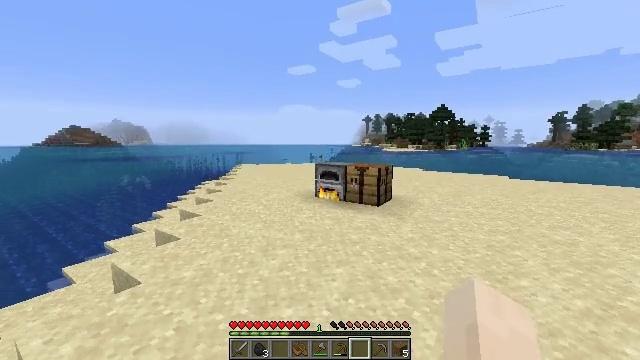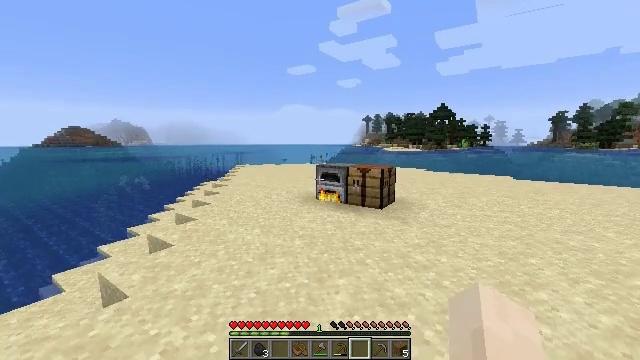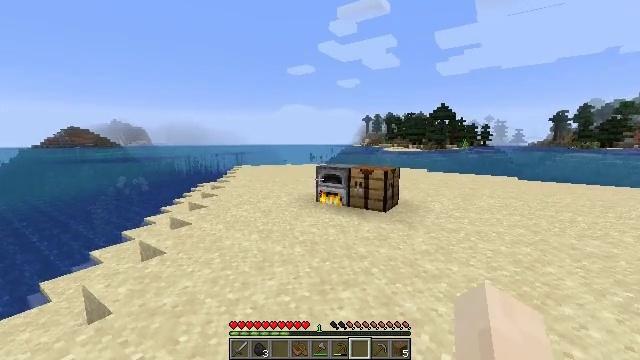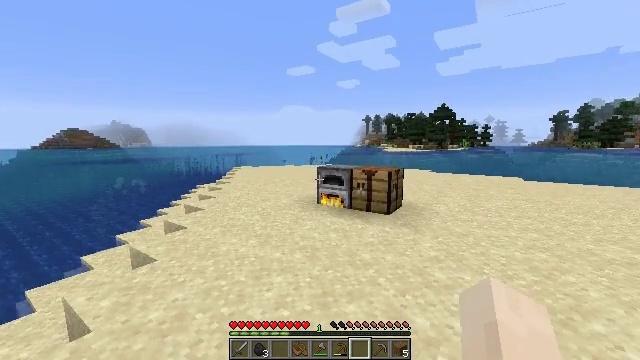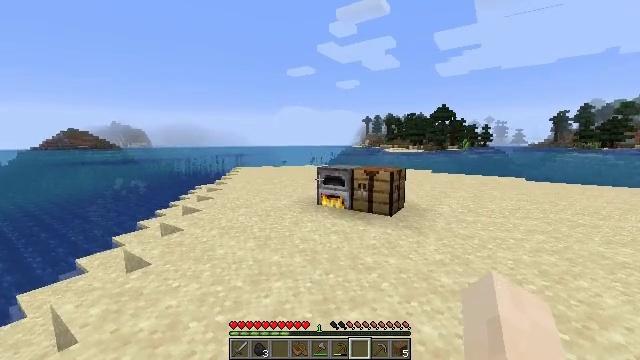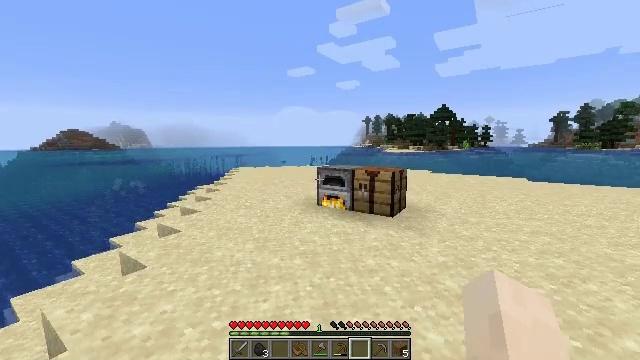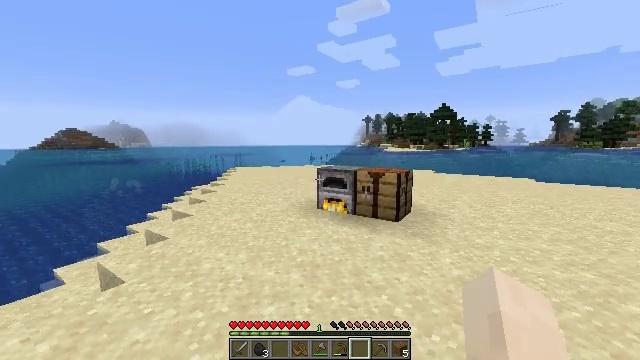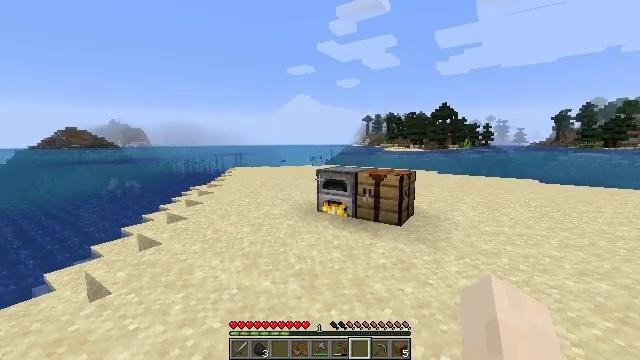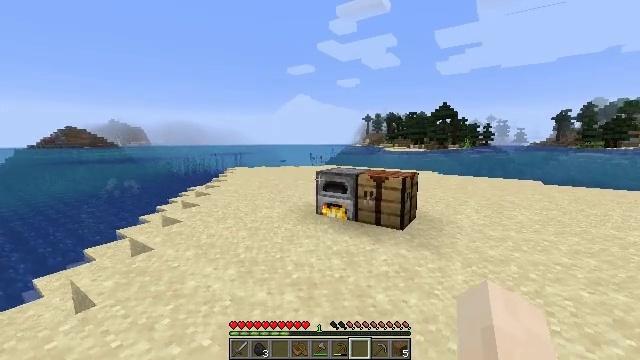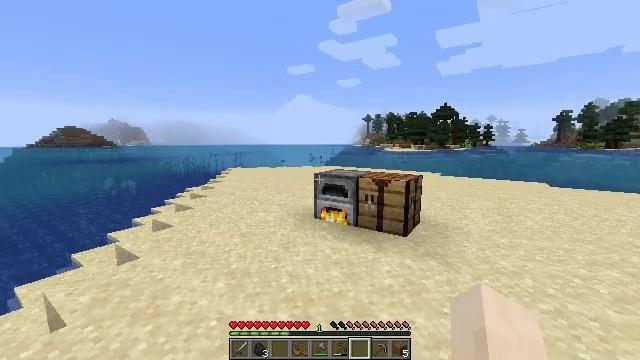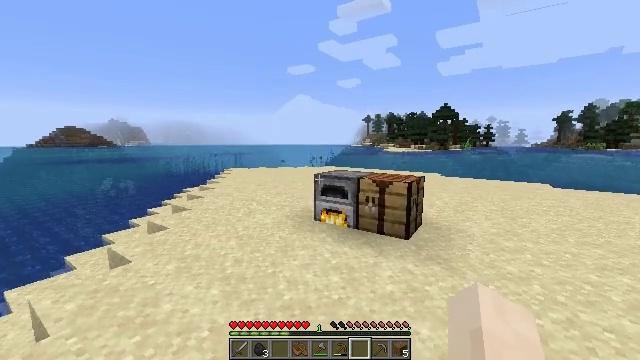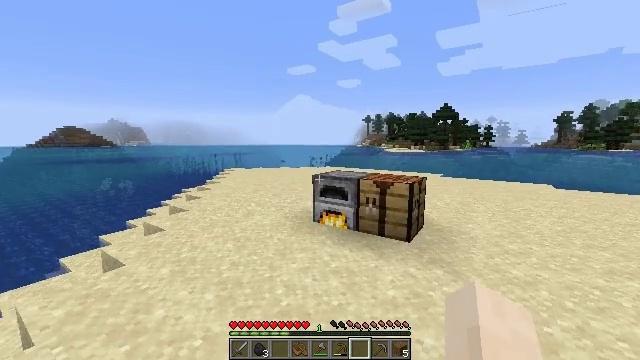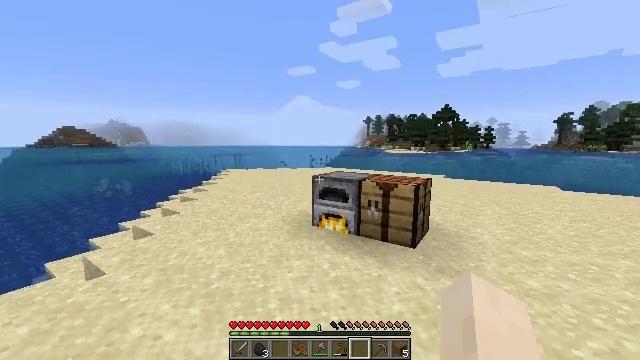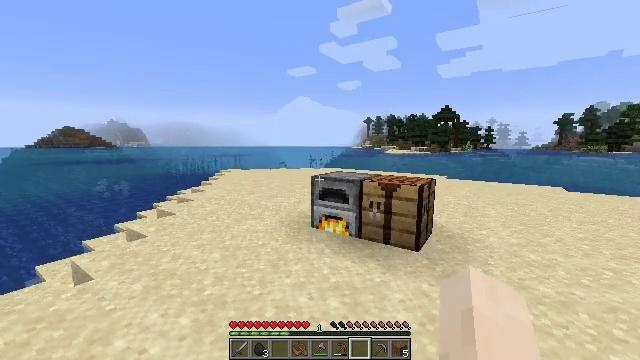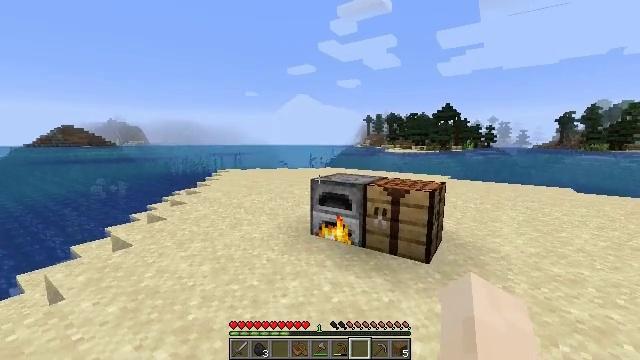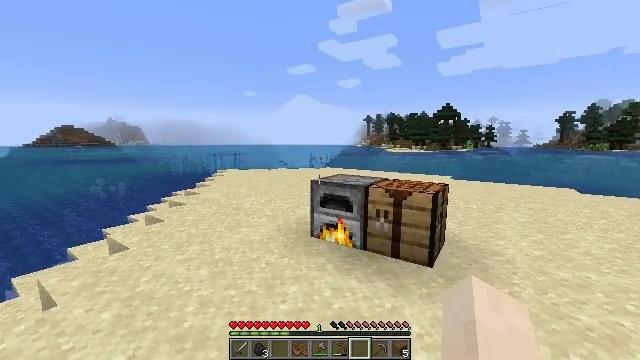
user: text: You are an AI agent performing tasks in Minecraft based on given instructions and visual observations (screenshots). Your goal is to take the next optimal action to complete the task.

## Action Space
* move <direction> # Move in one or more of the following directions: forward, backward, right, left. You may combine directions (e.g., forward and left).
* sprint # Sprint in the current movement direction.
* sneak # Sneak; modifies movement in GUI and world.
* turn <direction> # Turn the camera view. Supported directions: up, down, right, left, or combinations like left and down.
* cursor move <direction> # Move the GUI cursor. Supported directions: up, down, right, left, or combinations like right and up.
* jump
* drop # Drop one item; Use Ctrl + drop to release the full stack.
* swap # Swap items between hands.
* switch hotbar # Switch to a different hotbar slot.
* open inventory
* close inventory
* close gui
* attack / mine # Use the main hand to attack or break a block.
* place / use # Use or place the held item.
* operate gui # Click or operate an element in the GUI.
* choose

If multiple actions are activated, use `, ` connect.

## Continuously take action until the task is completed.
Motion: motion action
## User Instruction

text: Get cooked salmon by cooking raw salmon in the furnace.
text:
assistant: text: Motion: move forward
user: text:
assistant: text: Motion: move forward
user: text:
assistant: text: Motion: move forward
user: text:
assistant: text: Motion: move forward
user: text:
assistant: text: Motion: move forward
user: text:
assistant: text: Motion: move forward
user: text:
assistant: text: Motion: move forward
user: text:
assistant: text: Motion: move forward
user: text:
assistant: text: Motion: move forward
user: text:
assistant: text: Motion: move forward
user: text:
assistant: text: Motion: move forward
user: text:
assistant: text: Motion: move forward
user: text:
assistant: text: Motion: move forward
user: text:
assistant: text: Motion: move forward
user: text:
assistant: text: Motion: move forward
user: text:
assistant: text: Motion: move forward
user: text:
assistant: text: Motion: move forward
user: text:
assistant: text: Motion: move forward
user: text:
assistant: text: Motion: move forward
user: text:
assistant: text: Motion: move forward
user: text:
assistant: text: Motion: move forward
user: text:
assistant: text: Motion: move forward
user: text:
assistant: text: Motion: move forward
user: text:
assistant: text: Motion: move forward, turn right and down
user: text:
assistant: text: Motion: move forward, turn right and down
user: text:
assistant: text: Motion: move forward
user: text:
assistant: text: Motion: no_op
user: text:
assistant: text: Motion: no_op
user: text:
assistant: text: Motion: no_op
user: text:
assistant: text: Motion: no_op